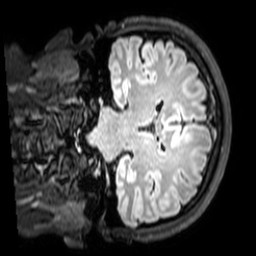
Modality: T1w
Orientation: coronal
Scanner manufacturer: philips
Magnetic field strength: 3 T
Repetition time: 4.8 s
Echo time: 0.2586 s